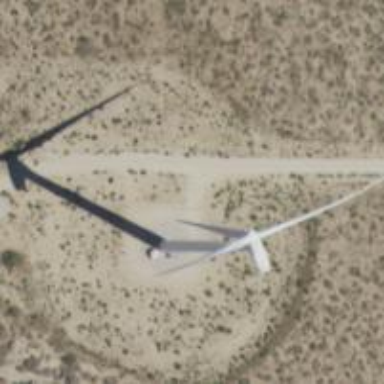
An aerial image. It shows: Wind generator using wind turbines of horizontal axis.